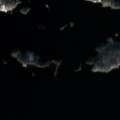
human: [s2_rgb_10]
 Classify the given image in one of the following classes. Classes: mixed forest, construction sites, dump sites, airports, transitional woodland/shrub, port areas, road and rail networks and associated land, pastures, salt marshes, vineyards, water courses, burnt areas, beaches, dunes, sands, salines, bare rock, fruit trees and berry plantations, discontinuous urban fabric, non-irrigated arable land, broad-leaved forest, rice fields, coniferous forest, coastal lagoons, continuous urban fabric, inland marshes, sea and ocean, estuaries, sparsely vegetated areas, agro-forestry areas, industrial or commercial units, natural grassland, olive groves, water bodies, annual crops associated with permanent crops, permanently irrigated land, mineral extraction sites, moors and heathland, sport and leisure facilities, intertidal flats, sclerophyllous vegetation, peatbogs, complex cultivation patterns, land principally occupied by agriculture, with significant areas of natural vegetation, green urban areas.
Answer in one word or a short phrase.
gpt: mixed forest, water bodies